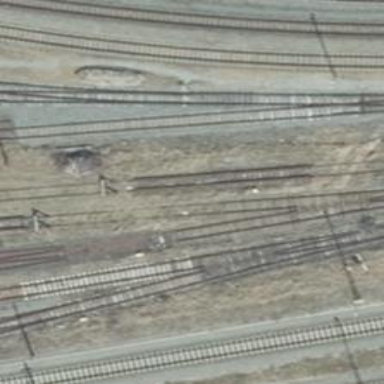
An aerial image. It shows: Railway switch.